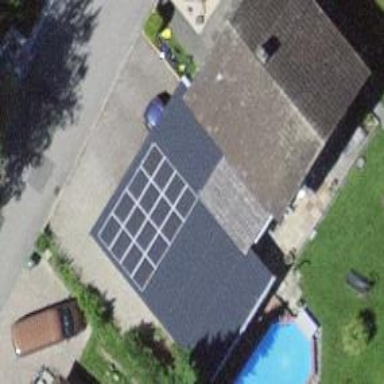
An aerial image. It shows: Solar power generator with photovoltaic panels.